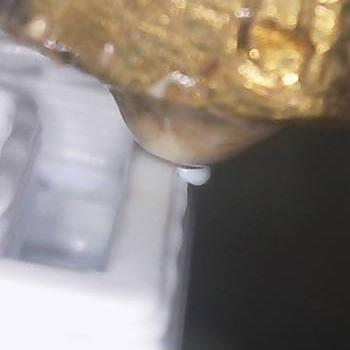
Flow rate: 238%